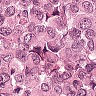
Metastatic tissue present: yes